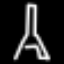
Label: The Eiffel Tower